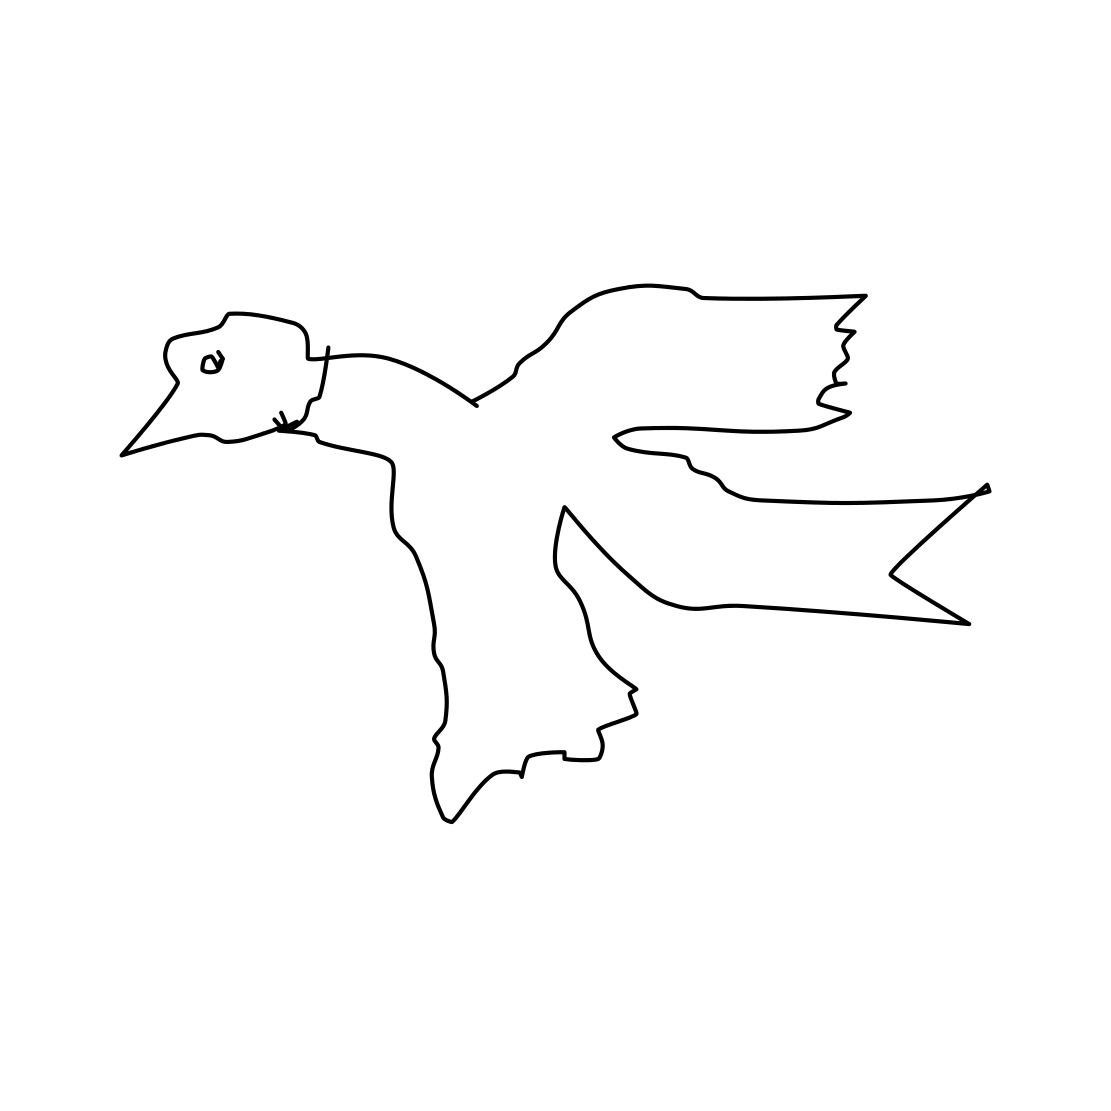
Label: flying bird